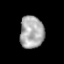
Tissue: prostate
Cell type: Myeloid cells
Senescence score: 0.3394
Nuclear area (px): 760
Mean DAPI intensity: 169.846